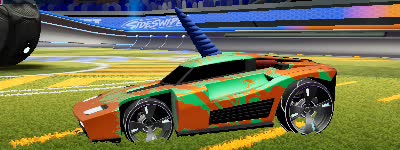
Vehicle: breakout